Aerial crown-view tile of a tropical tree (Barro Colorado Island, Panama), acquired 20240813:
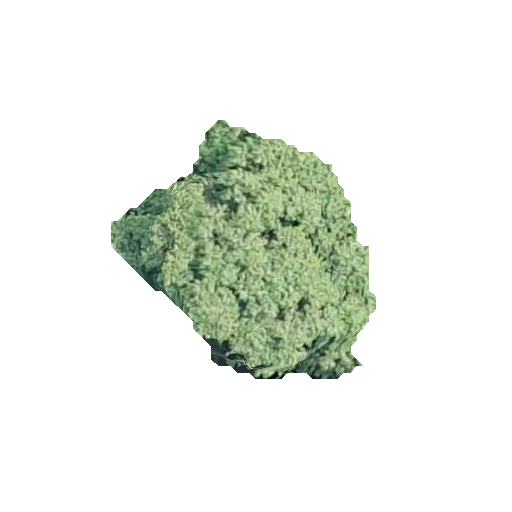
Species: Luehea seemannii
GBIF accepted scientific name: Luehea seemannii
Crown area: 66.137 m²